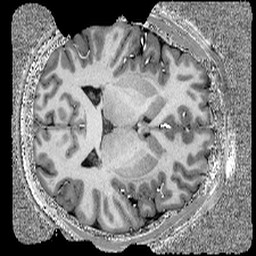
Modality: T1w
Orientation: axial
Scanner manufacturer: siemens
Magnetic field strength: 6.98 T
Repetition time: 4 s
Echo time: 0.00308 s